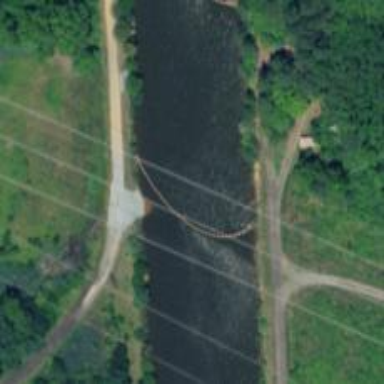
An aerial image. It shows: Weir along the waterway.